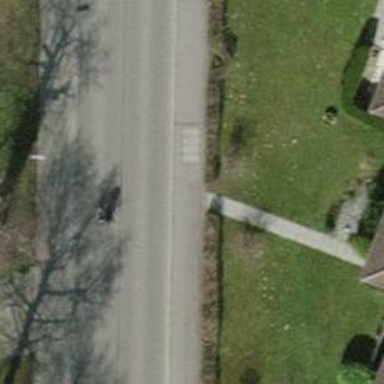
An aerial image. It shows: Sidewalk.